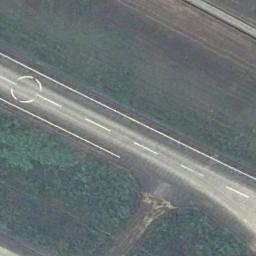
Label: runway